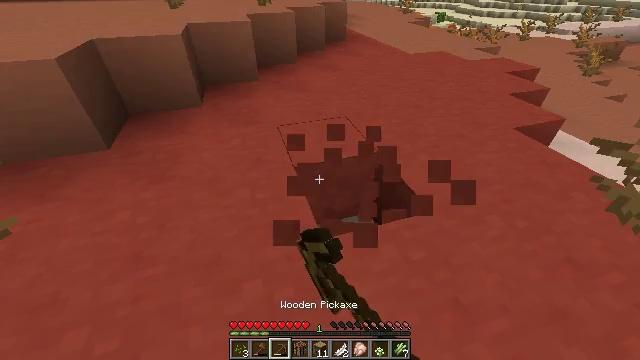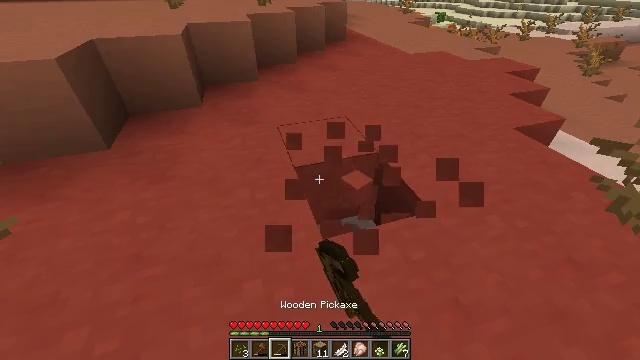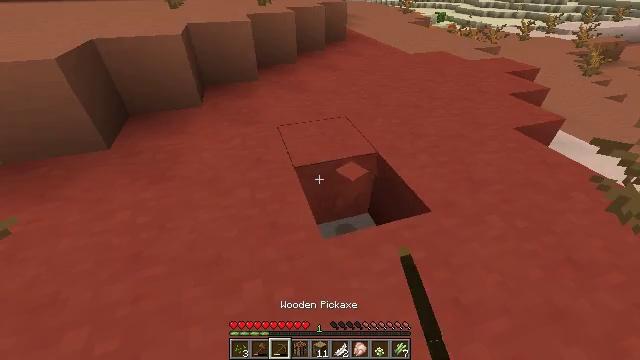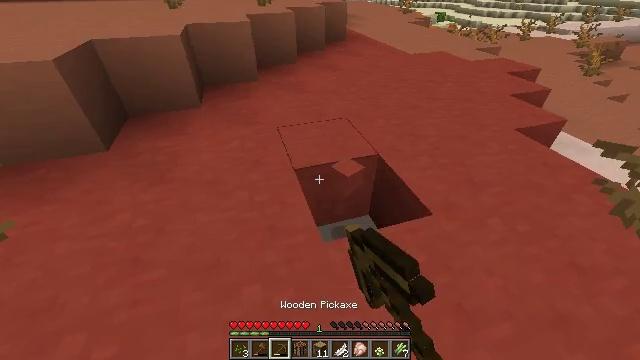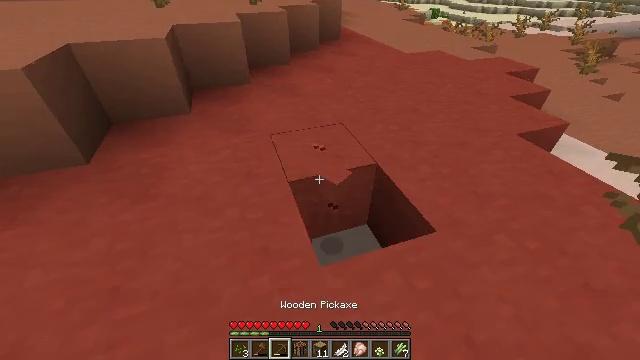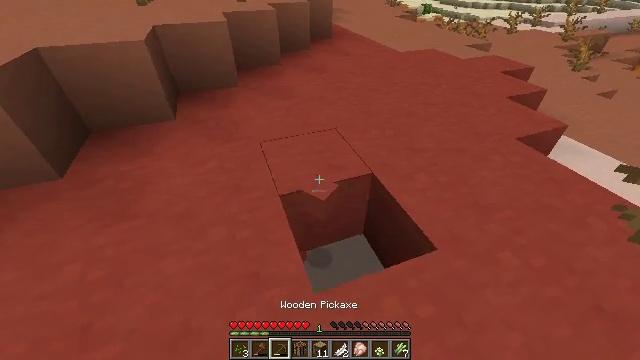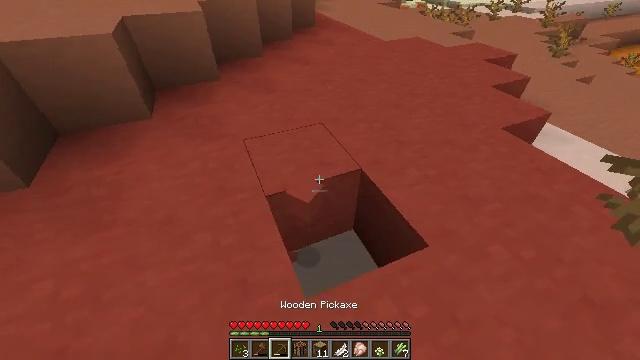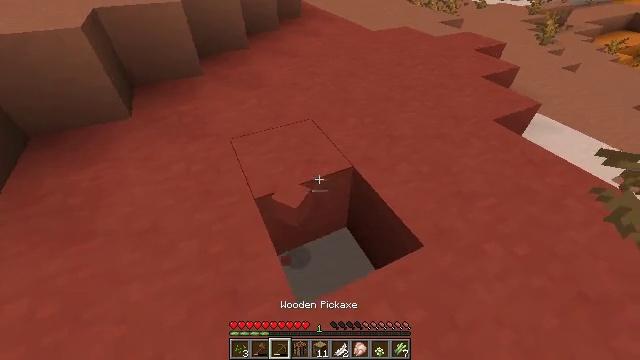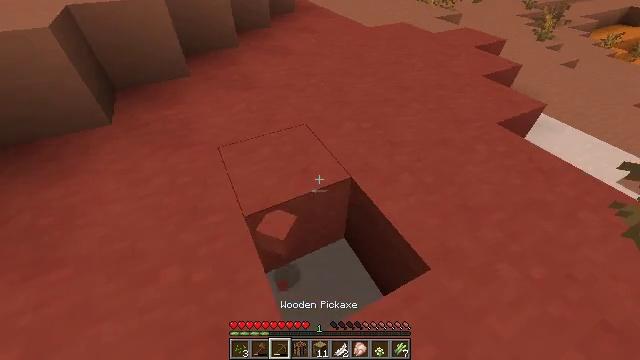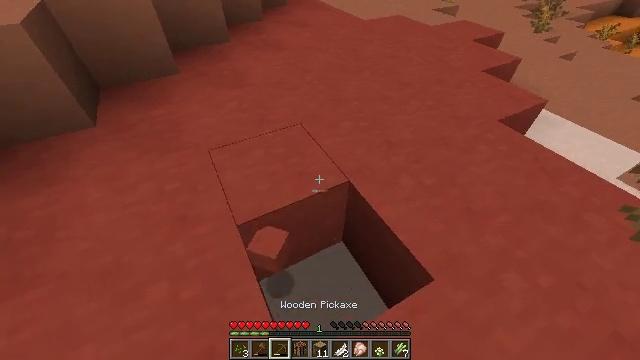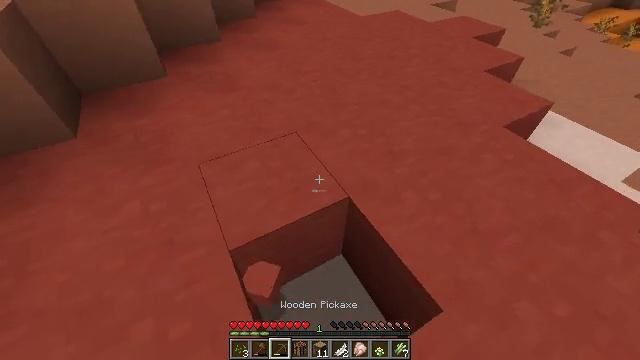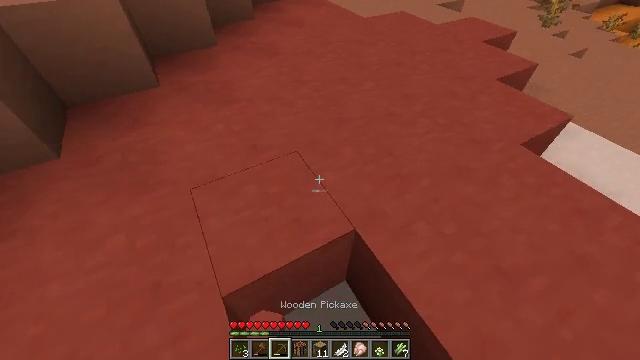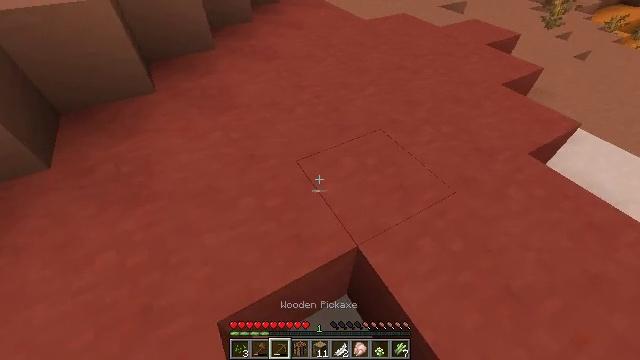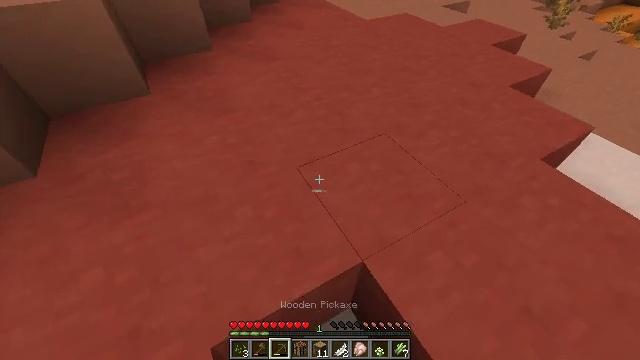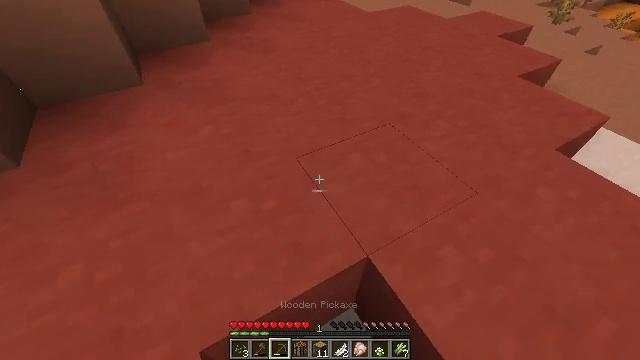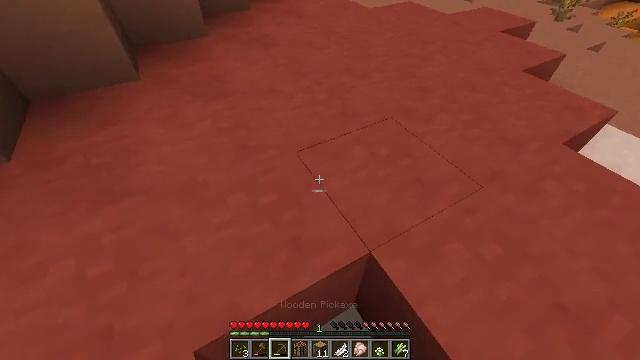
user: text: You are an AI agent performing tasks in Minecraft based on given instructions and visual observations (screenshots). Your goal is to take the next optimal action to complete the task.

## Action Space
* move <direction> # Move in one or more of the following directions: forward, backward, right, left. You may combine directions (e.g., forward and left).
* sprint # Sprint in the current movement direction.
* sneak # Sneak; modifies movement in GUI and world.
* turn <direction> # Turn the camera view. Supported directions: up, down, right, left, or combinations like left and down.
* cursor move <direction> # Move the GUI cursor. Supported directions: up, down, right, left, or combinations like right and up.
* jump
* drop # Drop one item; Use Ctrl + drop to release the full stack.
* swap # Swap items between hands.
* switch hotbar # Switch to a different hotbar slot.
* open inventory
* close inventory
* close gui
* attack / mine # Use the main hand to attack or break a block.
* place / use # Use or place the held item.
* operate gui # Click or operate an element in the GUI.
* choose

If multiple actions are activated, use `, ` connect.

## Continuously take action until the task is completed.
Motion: motion action
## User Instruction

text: Collect the dead bush from dry areas.
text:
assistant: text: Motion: attack / mine
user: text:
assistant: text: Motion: attack / mine
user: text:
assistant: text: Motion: move forward, attack / mine
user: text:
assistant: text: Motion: move forward, turn right, attack / mine
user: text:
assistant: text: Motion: move forward, turn right
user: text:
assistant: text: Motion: move forward, turn right and down
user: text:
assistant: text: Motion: move forward, turn right and down
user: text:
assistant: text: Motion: move forward, turn right and down
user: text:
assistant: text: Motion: move forward, turn right and down
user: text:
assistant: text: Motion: move forward, turn right and down
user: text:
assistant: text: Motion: move forward
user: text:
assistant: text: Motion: no_op
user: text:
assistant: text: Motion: no_op
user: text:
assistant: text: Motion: no_op
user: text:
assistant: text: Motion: no_op
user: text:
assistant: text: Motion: no_op
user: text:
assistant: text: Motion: no_op
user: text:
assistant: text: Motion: no_op
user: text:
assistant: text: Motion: no_op
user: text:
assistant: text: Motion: no_op
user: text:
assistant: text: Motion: no_op
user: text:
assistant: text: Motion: no_op
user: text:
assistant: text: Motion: turn up
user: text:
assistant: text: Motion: turn left and up
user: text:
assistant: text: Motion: turn up
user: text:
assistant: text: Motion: turn up
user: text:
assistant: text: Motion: turn up
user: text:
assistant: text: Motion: move forward, turn up
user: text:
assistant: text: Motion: move forward
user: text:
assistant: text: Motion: move forward, jump